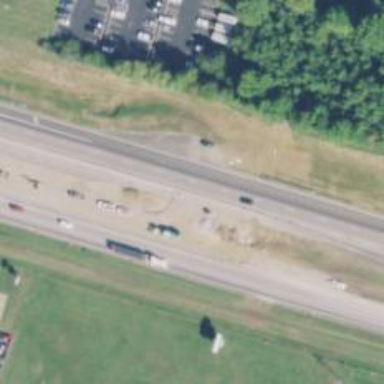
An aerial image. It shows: Trunk highway with expressway features.